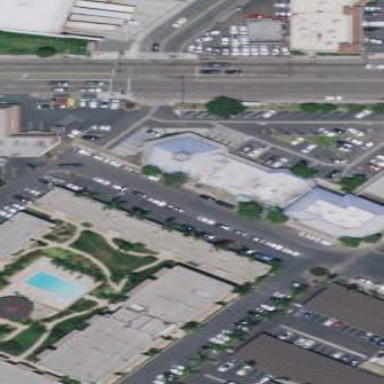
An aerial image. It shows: Commercial building.